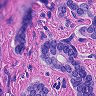
Metastatic tissue present: yes